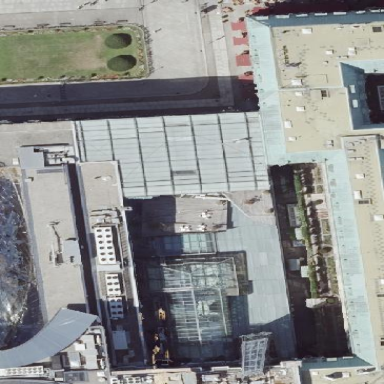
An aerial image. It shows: Museum building which serves as arts centre.